Interaction volume radius: 10 \u00c5
Interaction volume height: 20 \u00c5
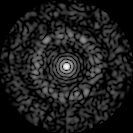
Disorder parameter: 0.8404